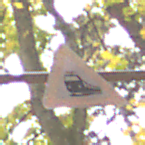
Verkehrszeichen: Bahnuebergang
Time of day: MorningAfternoon
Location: Outdoor (Nature)
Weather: Overcast
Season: Autumn
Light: Natural